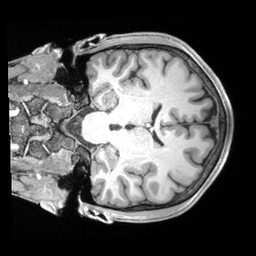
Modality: T1w
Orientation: coronal
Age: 20
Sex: male
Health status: healthy
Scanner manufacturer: siemens
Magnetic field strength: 3 T
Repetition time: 2.4 s
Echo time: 0.00194 s